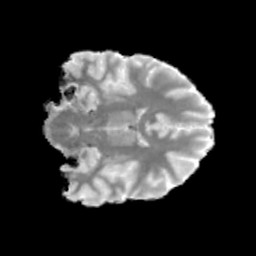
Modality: MD
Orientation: coronal
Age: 27
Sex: female
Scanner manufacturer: siemens
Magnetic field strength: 3 T
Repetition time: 3.23 s
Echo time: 0.0892 s